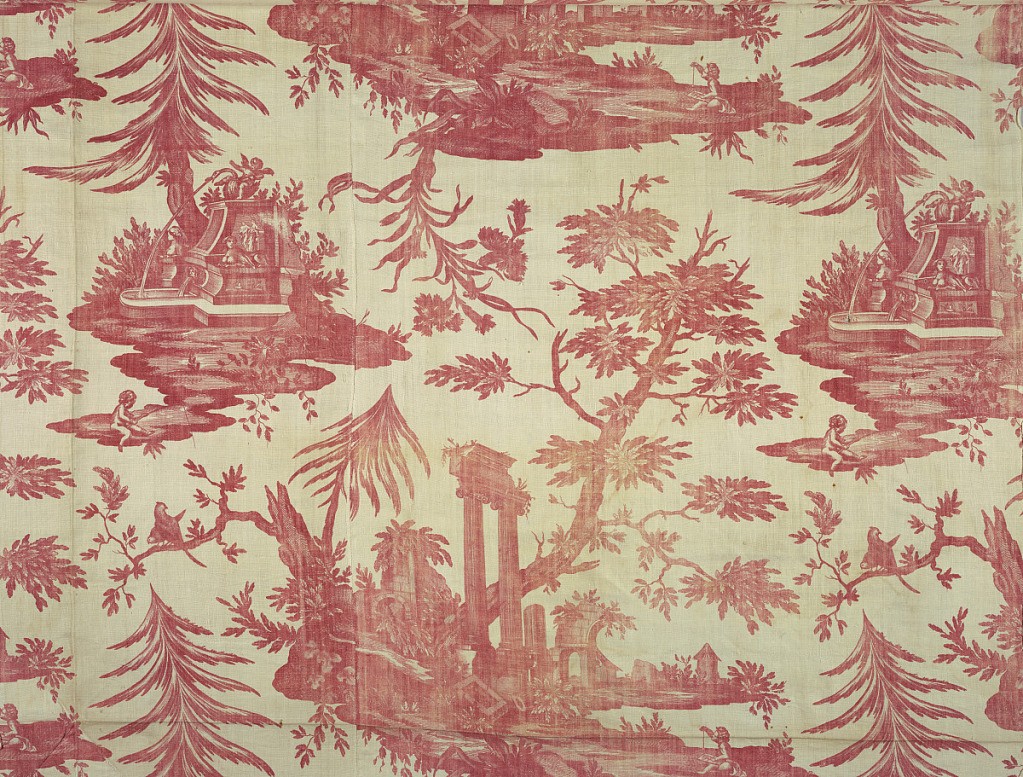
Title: Textile
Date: ca. 1780
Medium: linen warp; cotton weft Technique: printed by engraved copper plate on plain weave
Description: Ruins with inclined, decayed trees alternate with foundation with inclined tree. A cherub is sketching the ruin and another cherub is fishing in front of the fountain.